Aerial crown-view tile of a tropical tree (Barro Colorado Island, Panama), acquired 20250317:
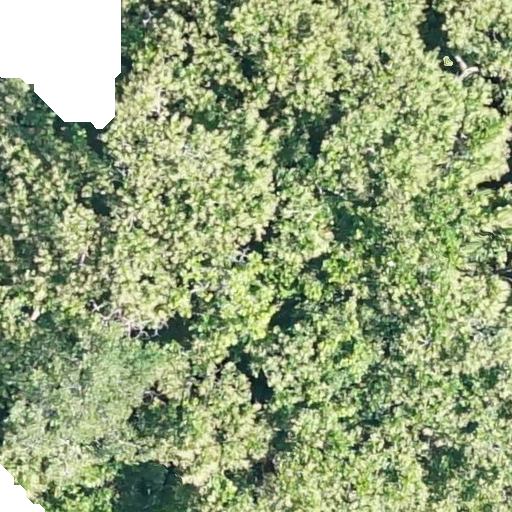
Species: Anacardium excelsum
GBIF accepted scientific name: Anacardium excelsum
Crown area: 652.16 m²